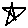
Label: star